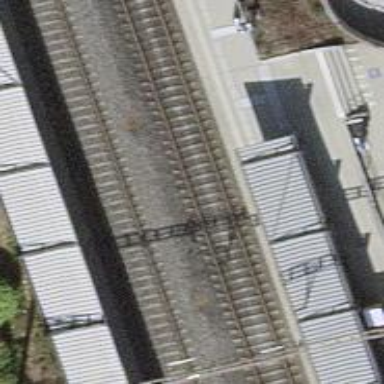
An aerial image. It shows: Single-track electrified railway with contact line.